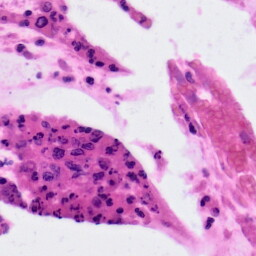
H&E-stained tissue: Colon